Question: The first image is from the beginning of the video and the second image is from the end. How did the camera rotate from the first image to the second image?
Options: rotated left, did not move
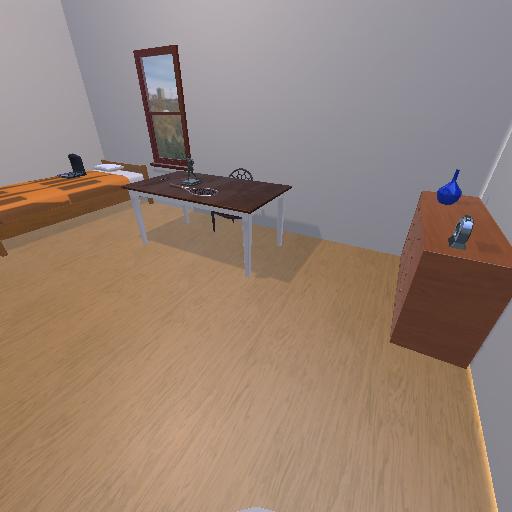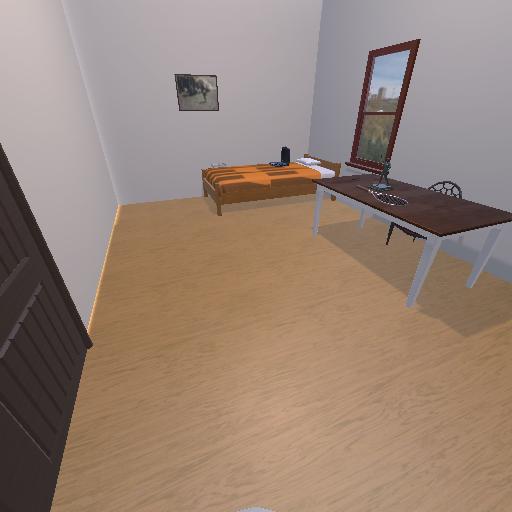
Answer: rotated left